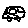
Label: car